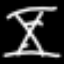
Label: hourglass